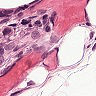
Metastatic tissue present: yes